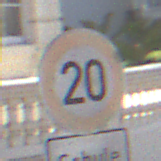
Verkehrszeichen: Geschwindigkeit20
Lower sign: HinweisDurchVerbaleAngabe8
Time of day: MorningAfternoon
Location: Outdoor (Urban)
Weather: PartlyCloudy
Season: NotSpecified
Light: Natural